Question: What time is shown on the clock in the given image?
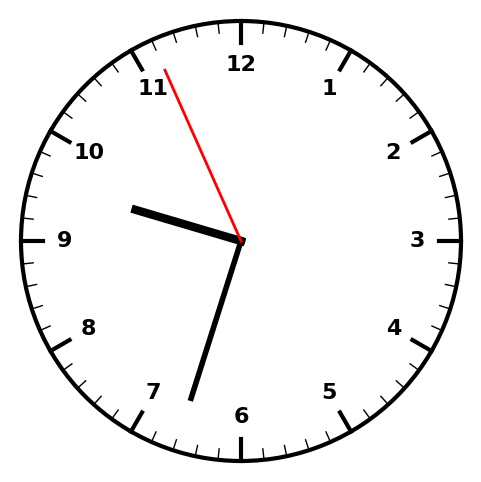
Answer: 09:32:56